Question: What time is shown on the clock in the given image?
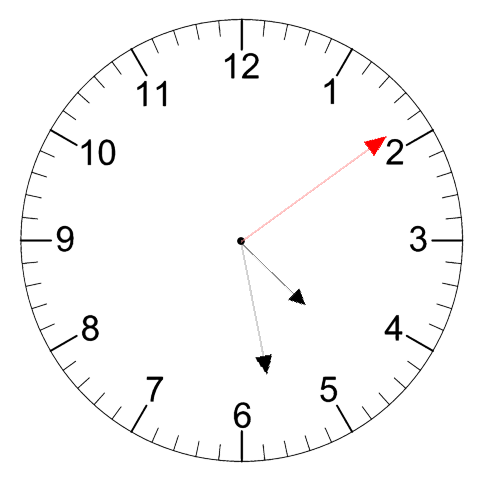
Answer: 04:28:09